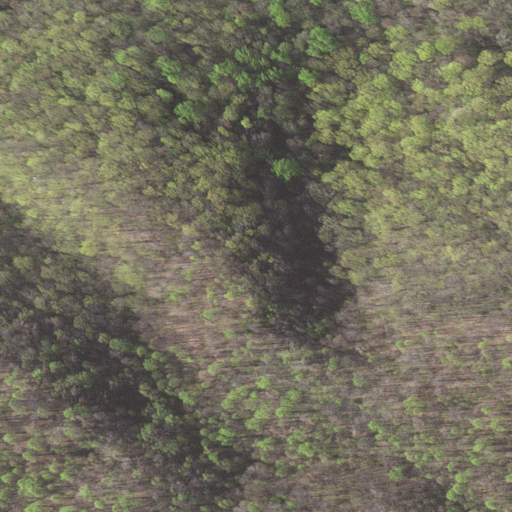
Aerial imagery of cliff(s) in Virginia named Cracker Point containing deciduous forest and mixed forest